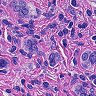
Metastatic tissue present: yes